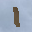
Label: 1